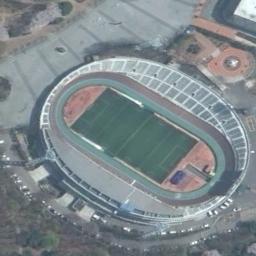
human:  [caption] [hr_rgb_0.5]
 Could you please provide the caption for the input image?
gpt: This stadium has a row of silver signs on each side .

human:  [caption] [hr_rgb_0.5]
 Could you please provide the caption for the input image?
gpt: There are many trees beside the stadium .

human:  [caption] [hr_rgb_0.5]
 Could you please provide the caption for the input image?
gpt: The stadium is on the bare land next to some trees .

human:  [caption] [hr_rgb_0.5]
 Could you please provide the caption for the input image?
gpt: Oval stadium next to concrete floor and forest .

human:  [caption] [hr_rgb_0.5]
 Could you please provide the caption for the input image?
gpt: There are some green trees beside the stadium .